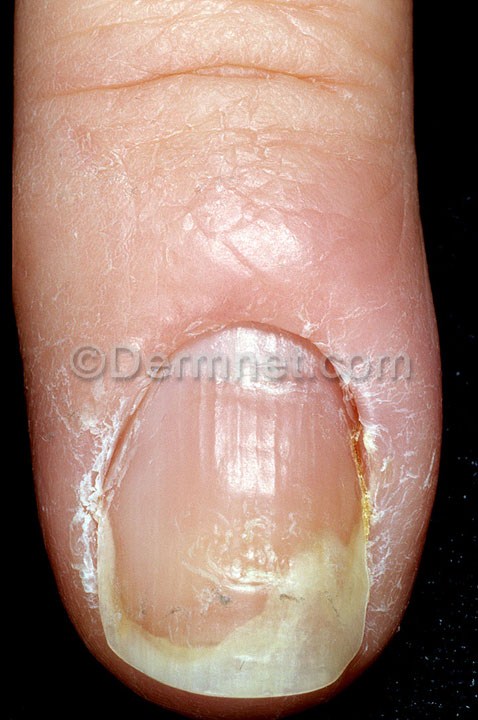
Disease: Nail Fungus and other Nail Disease